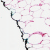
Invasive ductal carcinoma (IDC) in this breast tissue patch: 0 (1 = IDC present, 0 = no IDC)